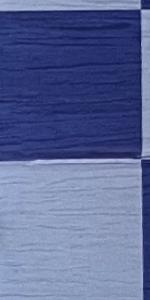
Label: Empty